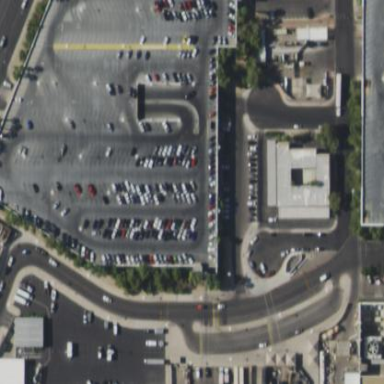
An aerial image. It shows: Multi-storey parking building.